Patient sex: M
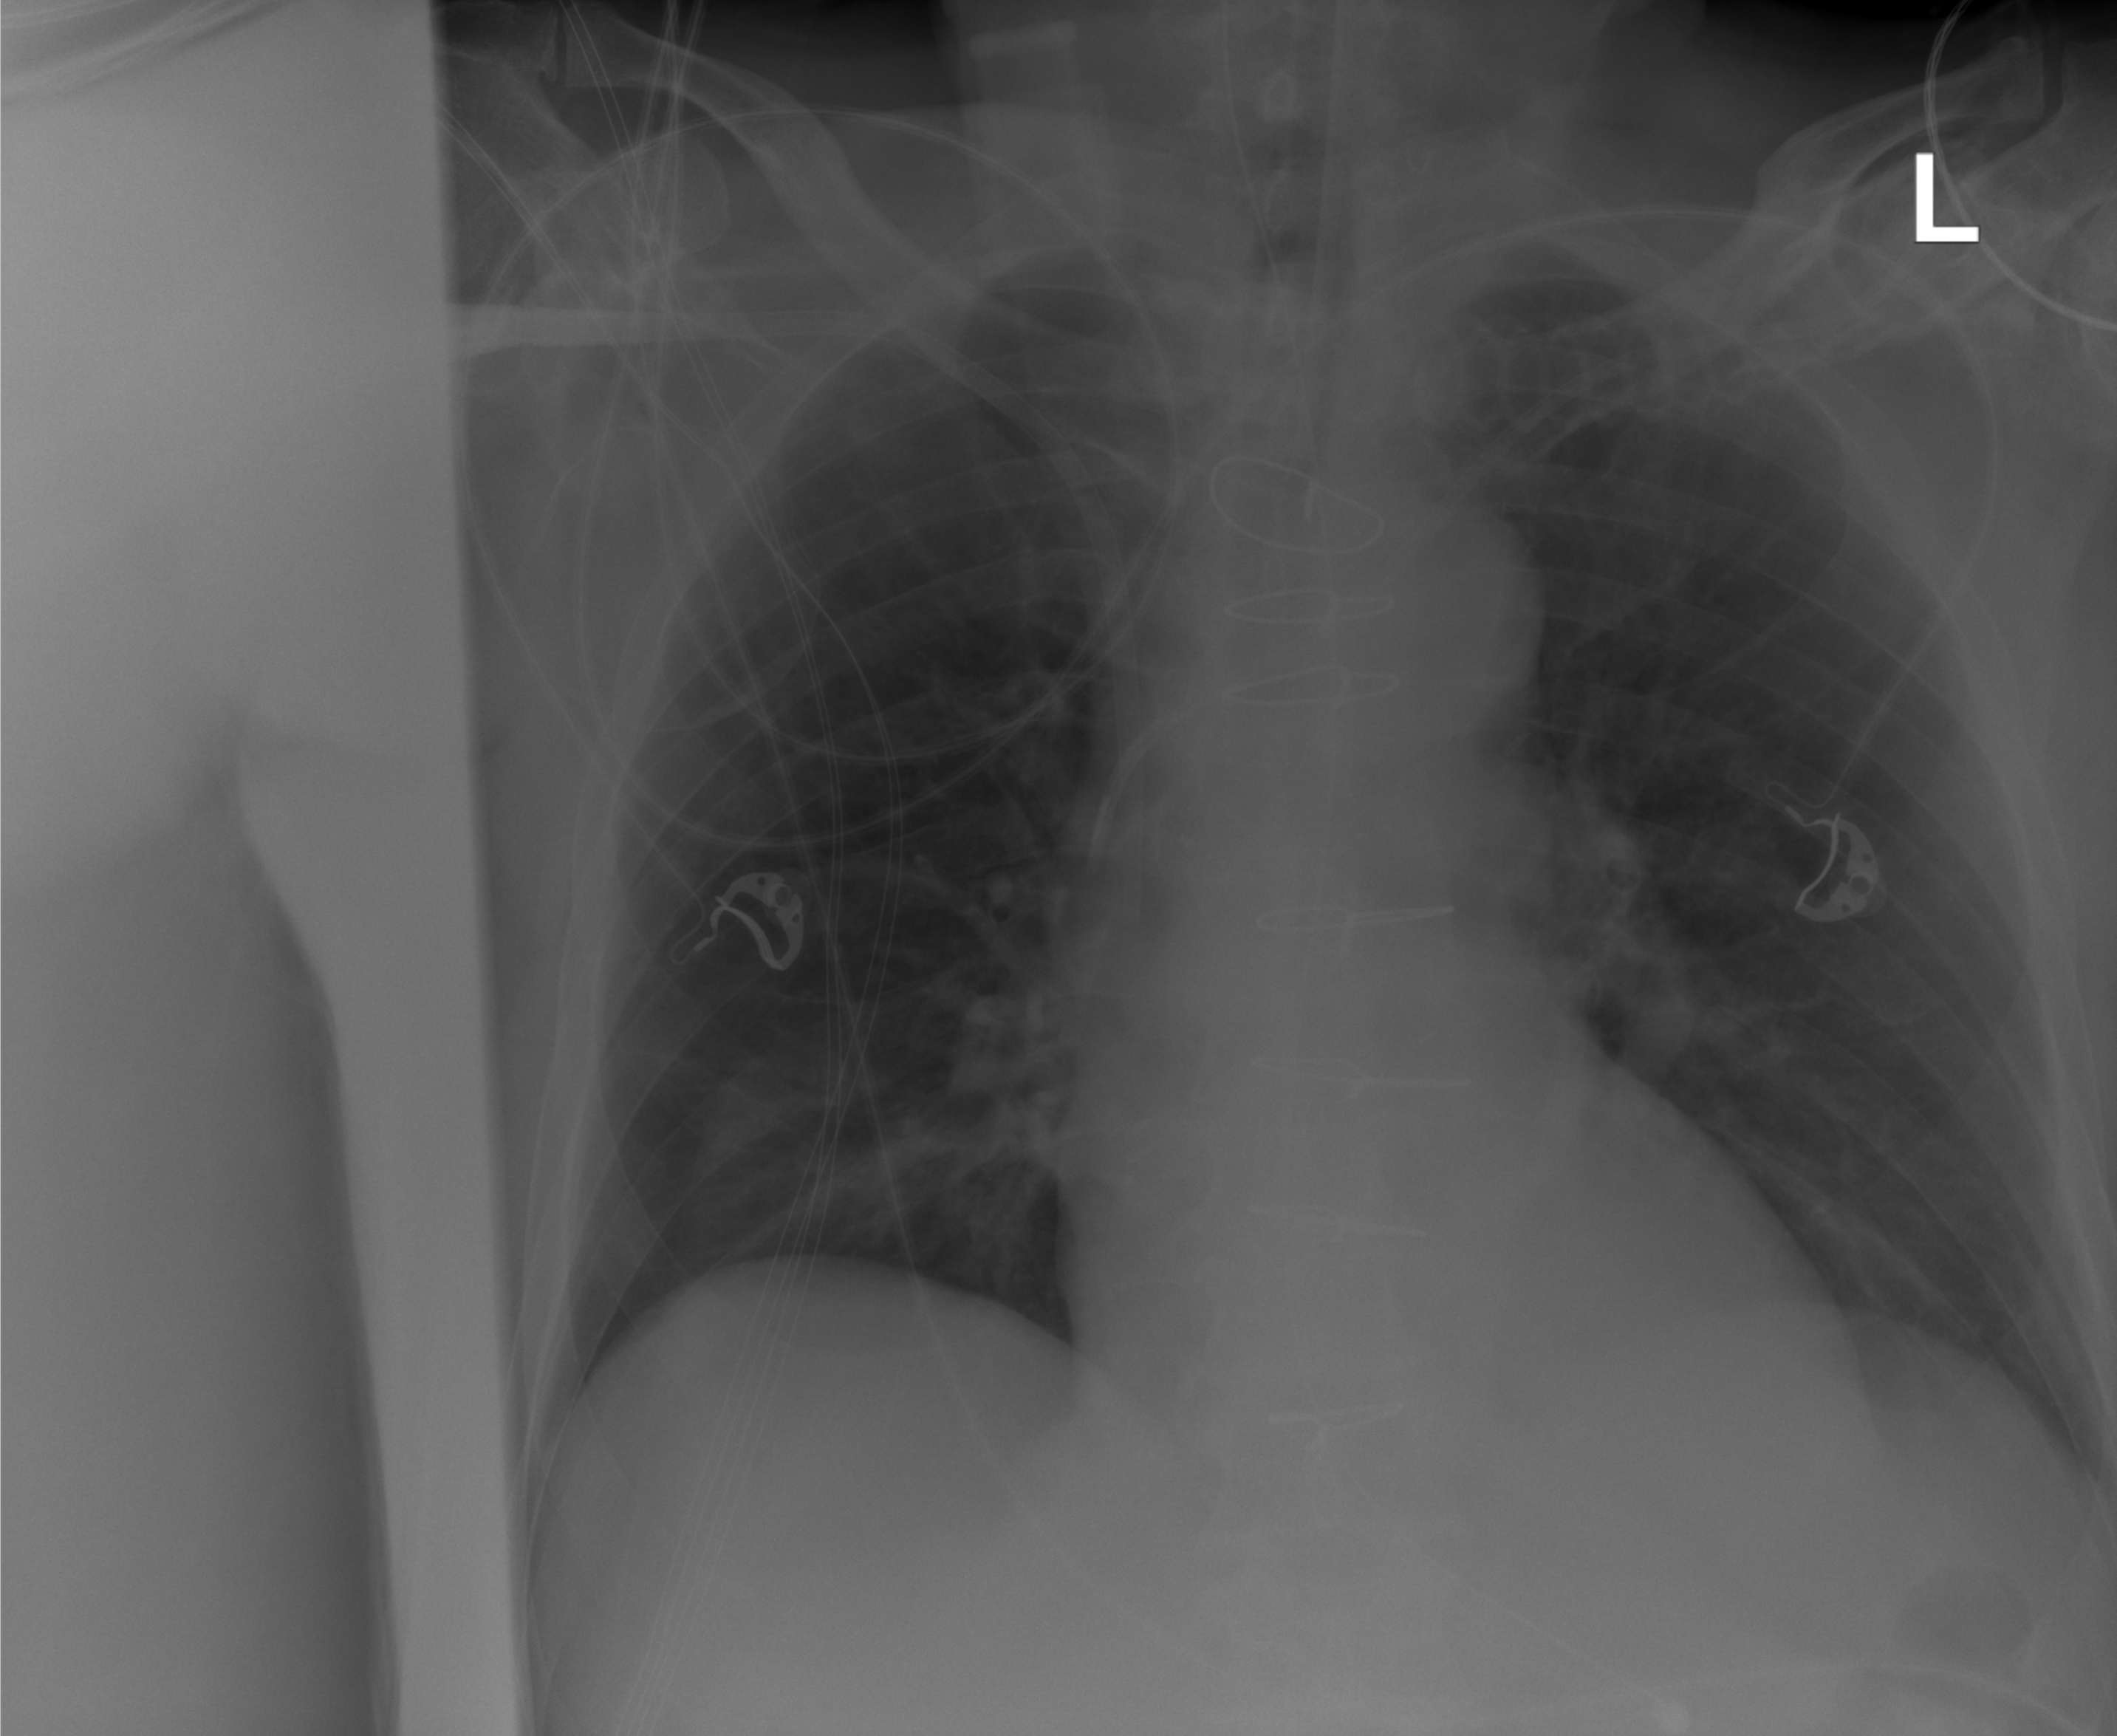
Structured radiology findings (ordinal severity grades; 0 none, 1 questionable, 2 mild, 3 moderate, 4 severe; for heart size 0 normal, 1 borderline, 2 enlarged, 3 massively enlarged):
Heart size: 0
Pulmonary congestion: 1
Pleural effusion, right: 0
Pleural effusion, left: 0
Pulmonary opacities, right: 0
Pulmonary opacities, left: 0
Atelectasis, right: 1
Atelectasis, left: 1